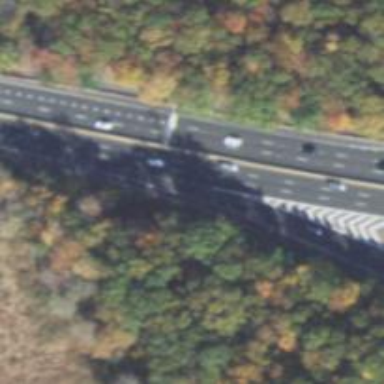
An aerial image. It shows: Asphalt motorway link.